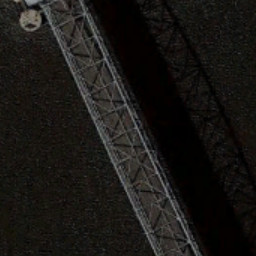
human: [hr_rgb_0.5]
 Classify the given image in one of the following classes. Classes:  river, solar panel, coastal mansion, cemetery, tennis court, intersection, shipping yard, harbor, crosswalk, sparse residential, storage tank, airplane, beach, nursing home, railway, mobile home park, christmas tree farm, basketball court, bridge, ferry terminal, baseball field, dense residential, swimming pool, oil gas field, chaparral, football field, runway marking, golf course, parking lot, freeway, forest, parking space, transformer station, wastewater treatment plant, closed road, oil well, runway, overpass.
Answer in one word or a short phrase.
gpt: bridge